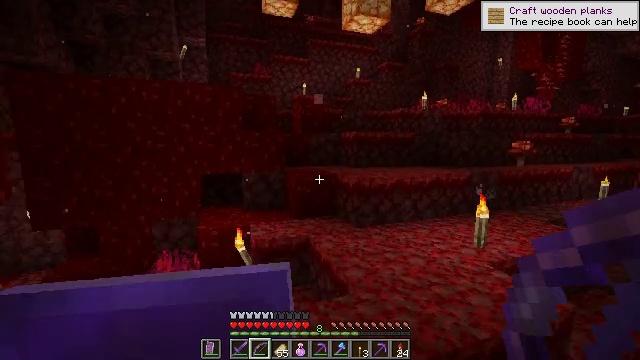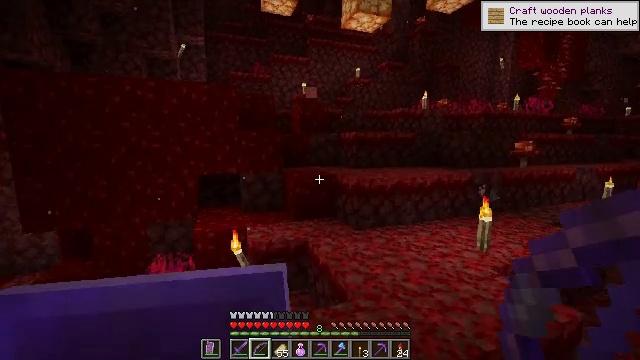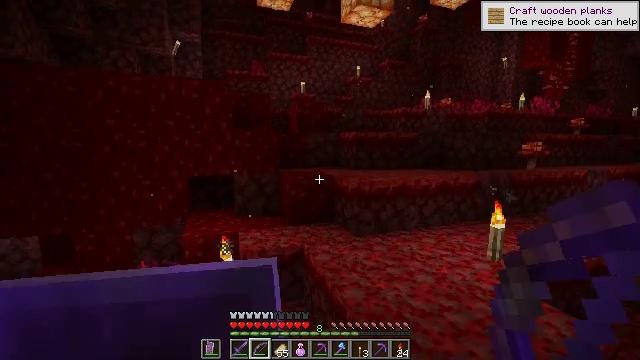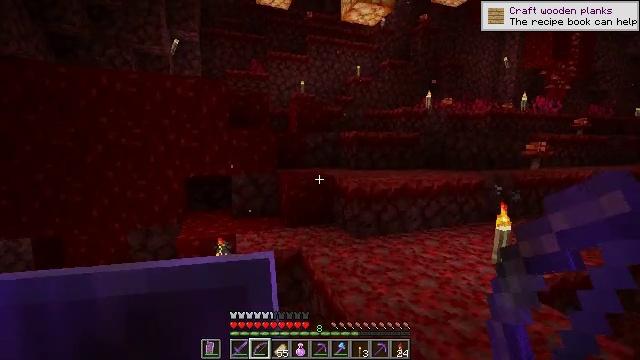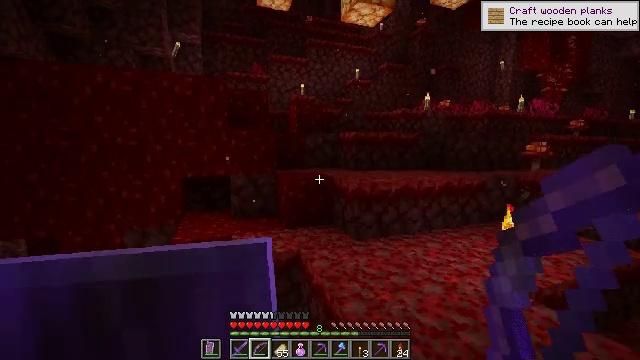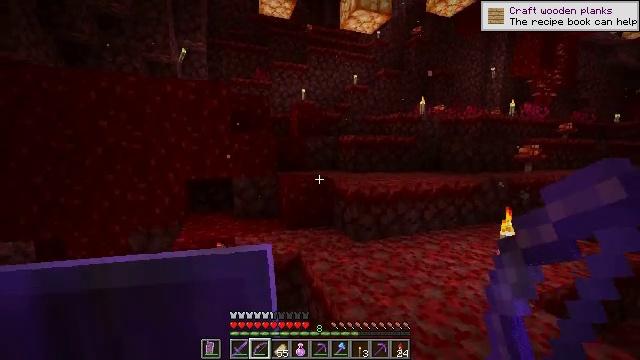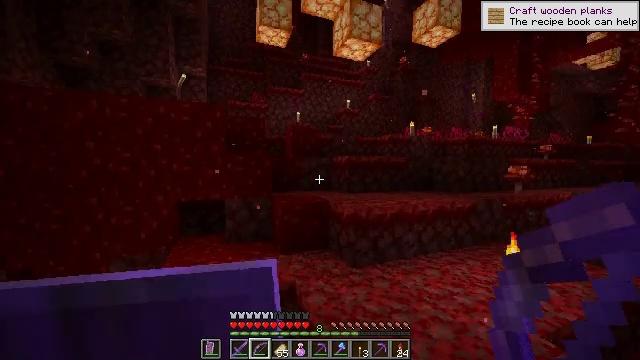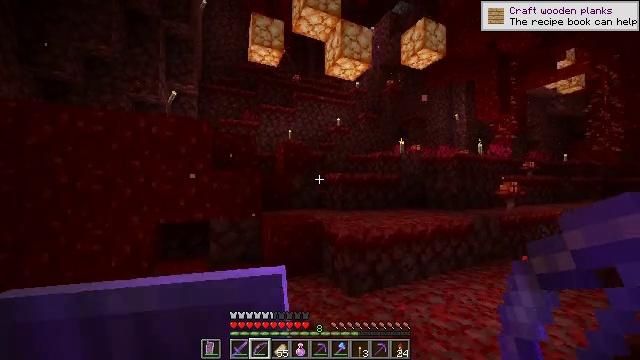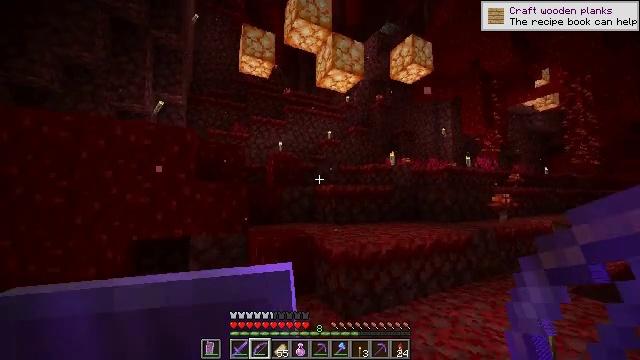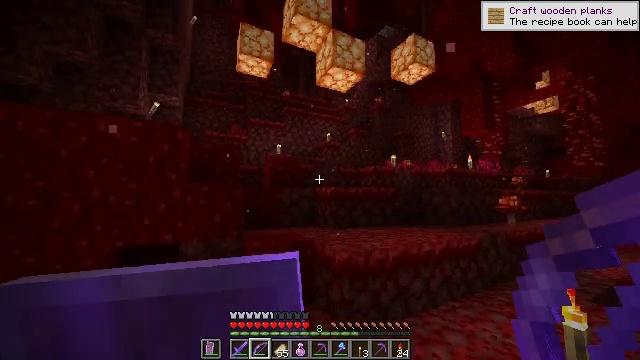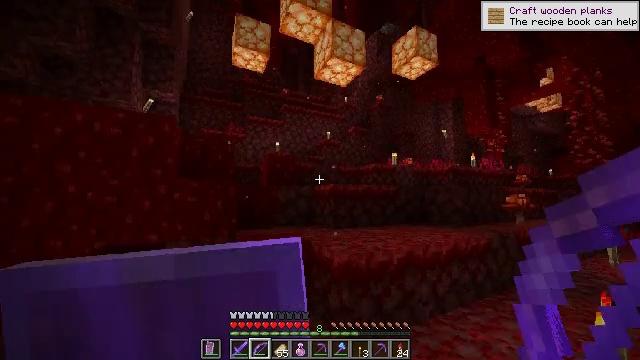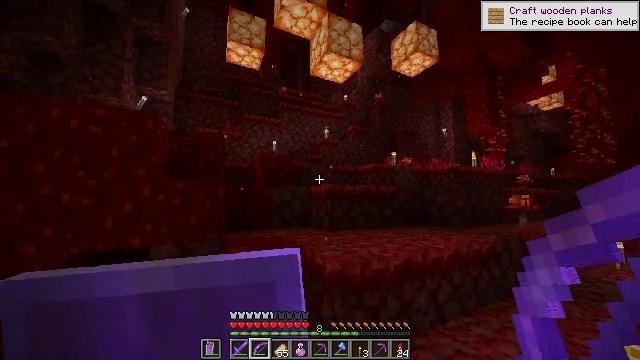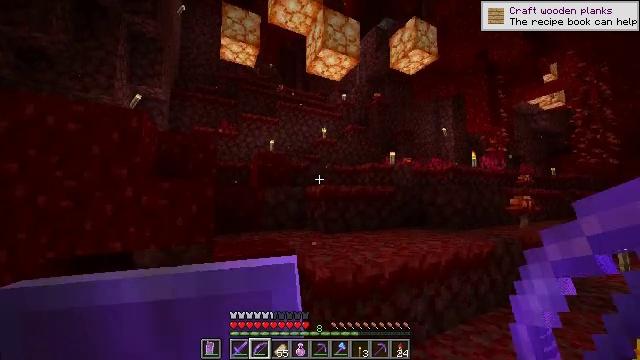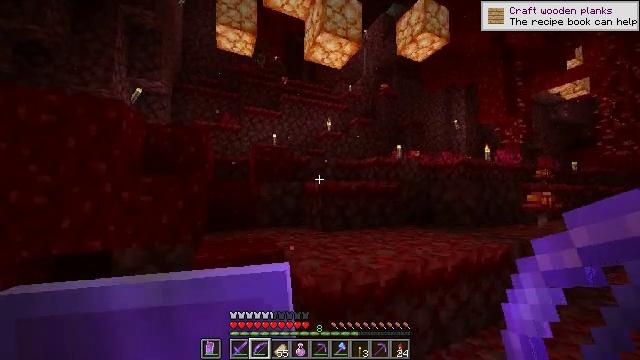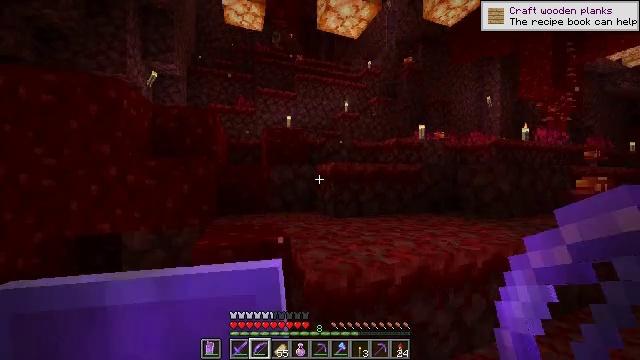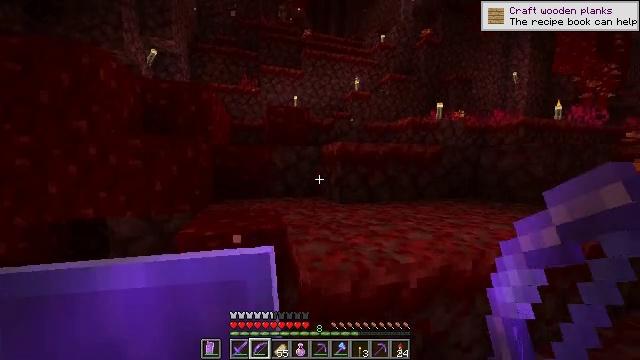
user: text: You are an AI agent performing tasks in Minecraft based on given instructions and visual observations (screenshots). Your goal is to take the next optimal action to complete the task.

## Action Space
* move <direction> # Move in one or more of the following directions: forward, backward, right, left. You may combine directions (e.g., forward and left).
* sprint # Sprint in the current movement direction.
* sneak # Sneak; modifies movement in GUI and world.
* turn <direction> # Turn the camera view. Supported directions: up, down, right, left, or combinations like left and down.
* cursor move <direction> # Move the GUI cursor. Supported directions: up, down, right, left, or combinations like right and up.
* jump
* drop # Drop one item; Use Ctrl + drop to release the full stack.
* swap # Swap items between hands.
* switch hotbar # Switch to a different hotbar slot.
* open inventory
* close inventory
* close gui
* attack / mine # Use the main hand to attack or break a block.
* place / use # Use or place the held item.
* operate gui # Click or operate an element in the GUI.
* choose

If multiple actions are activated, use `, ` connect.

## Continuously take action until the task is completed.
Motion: motion action
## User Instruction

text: Mine the crimson stem in the Nether.
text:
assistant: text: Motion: move forward
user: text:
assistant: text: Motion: move forward
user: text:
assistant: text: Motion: move forward, sprint
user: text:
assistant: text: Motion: move forward, sprint
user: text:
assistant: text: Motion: move forward, sprint
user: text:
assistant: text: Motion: move forward, sprint, turn right and up
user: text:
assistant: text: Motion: move forward, sprint, turn right and up
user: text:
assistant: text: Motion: move forward, sprint, turn right and up
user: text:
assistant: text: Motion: move forward, sprint
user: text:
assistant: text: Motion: move forward and move right, sprint
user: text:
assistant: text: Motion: move forward and move right, sprint
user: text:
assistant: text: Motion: move forward and move right, sprint
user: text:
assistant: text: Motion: move forward, sprint, turn left and down
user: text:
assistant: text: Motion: move forward, sprint, turn left and down
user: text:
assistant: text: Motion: move forward, sprint, turn left and down
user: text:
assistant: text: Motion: move forward, sprint
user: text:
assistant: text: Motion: move forward, sprint, jump
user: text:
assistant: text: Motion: move forward, sprint, jump
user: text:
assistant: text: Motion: move forward, sprint, jump
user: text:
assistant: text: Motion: move forward, sprint, jump
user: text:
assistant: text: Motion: move forward, sprint
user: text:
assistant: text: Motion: move forward, sprint
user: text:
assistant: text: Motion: move forward, sprint
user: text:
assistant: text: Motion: move forward, sprint
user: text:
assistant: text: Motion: move forward, sprint
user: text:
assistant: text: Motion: move forward, sprint
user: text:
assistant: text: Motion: move forward, sprint
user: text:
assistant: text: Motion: move forward, sprint, jump
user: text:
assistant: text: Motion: move forward, sprint, turn left and down, jump
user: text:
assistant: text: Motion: move forward, sprint, jump